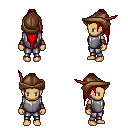
a pixel art fantasy rpg character, female body template, human, tanned skin, steel chest armor, metal pants, red extra-long topknot hairstyle, leather cap, leather bracers, four views (front, back, left, right), 2x2 character sprite sheet, small pixel art, hard edges, no anti-aliasing